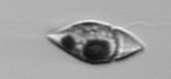
Label: Amphidinium